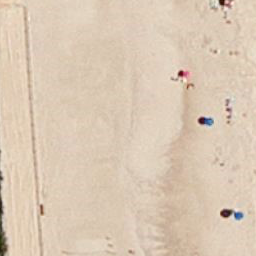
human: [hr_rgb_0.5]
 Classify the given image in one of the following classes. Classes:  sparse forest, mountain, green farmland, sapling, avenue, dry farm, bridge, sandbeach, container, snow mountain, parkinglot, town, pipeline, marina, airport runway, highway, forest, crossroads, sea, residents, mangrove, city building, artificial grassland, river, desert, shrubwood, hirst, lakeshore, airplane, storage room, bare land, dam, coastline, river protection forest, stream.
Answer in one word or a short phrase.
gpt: sandbeach